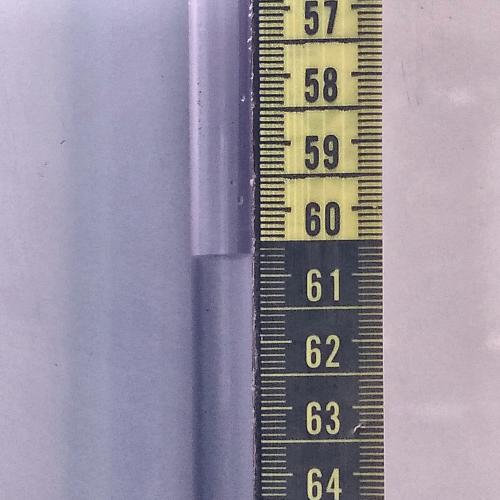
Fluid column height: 60.7 cm